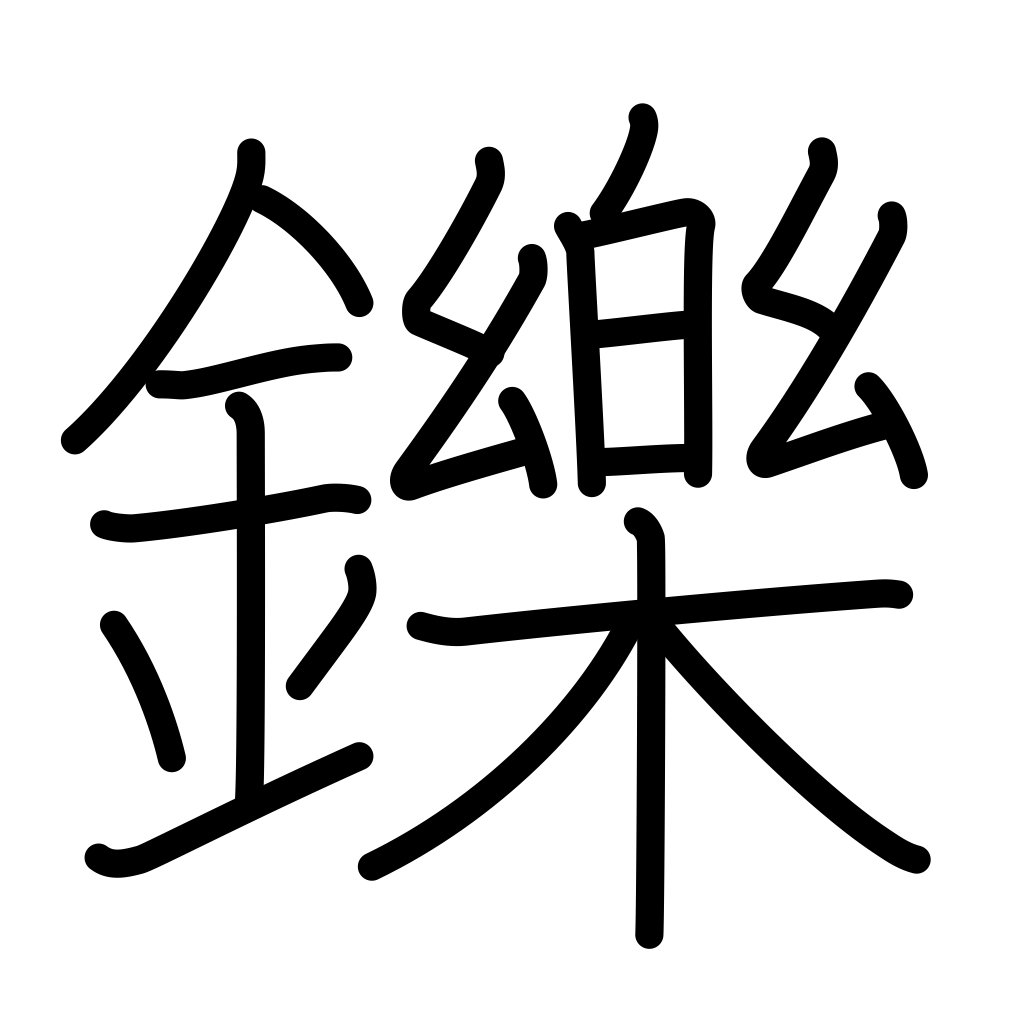
Meaning: melt, be charmed, captivated